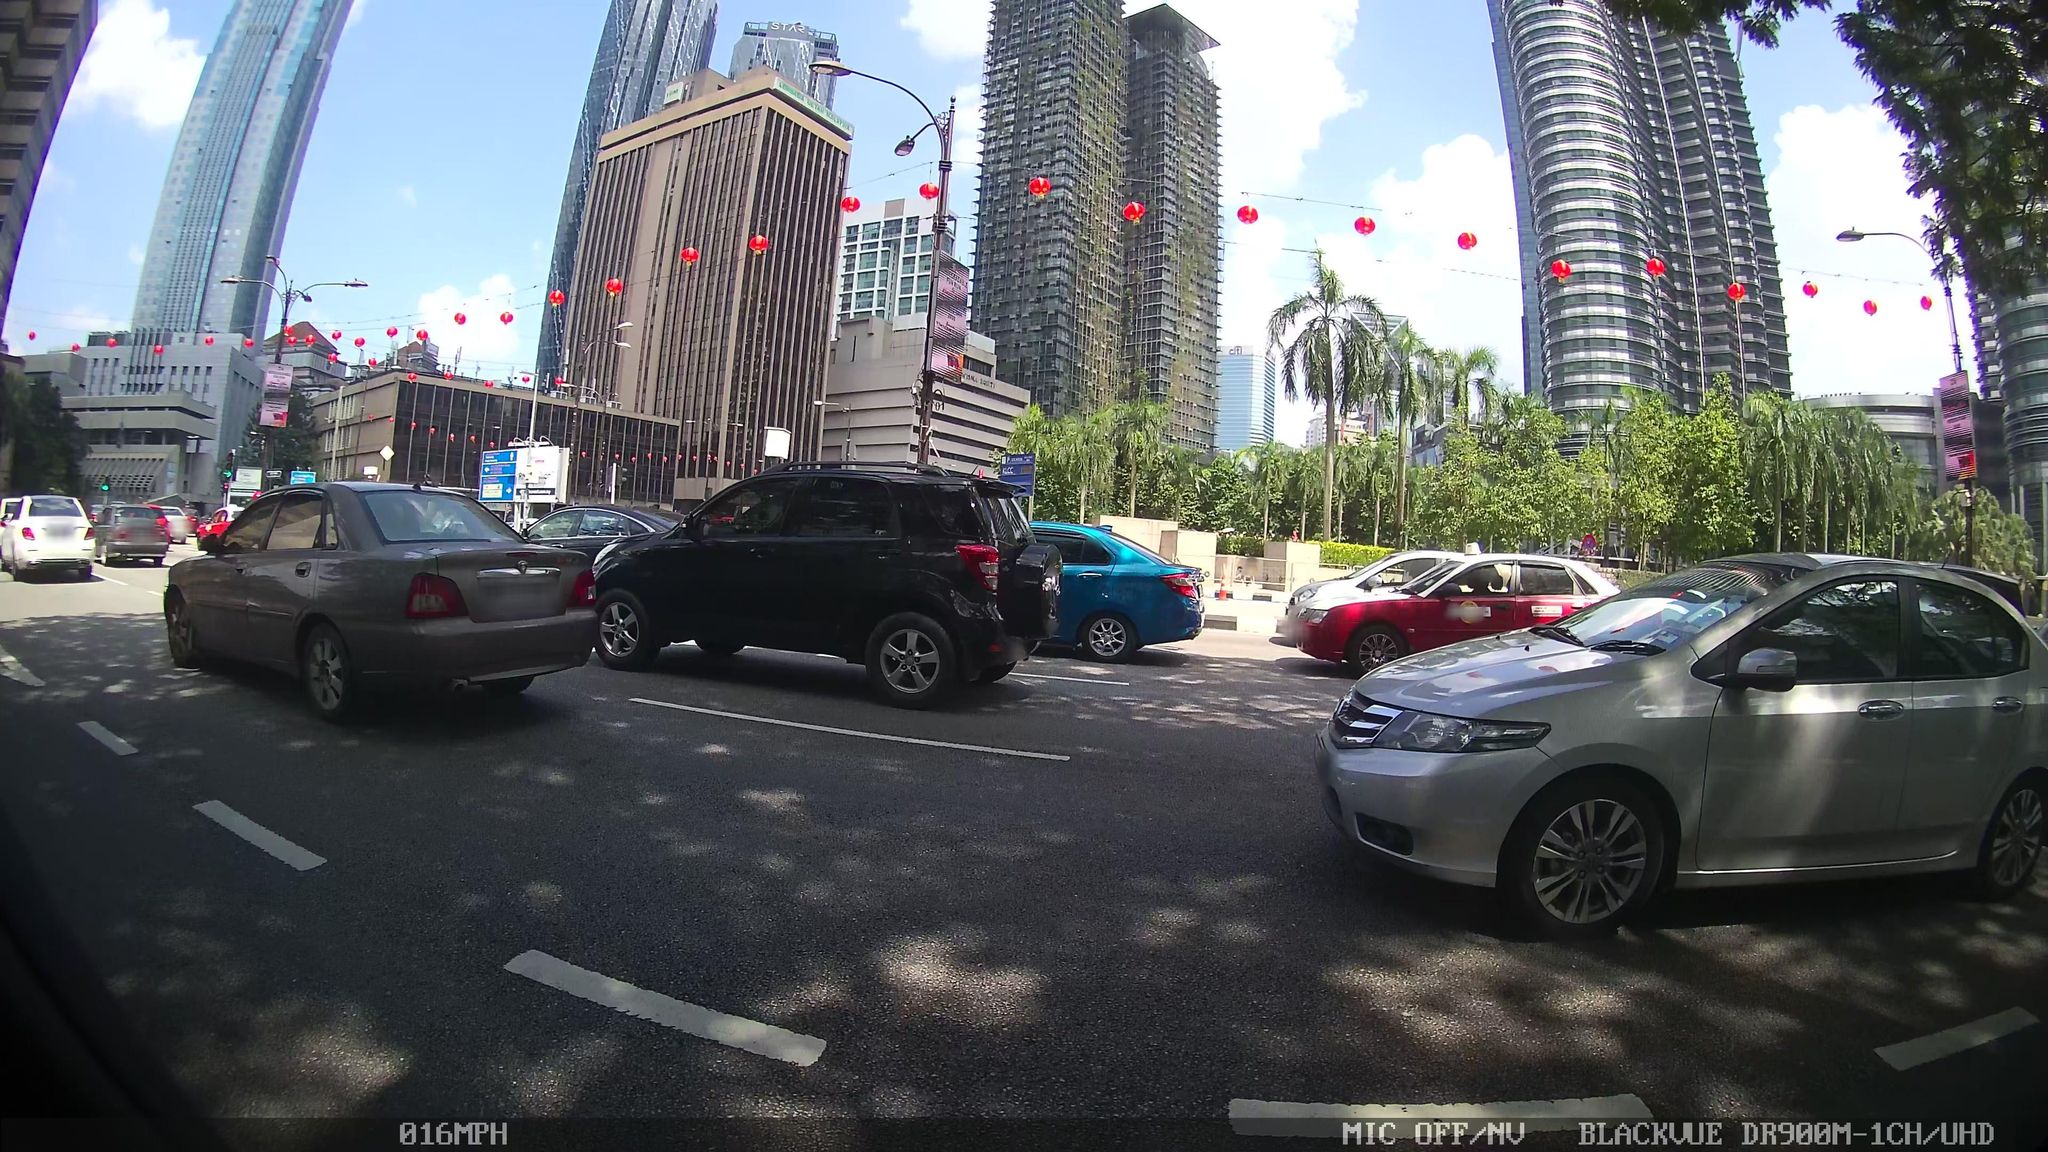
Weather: clear
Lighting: day
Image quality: good
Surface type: driving surface
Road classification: service, motorway_link
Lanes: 2, 1
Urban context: urban centre
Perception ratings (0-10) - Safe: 5.5, Lively: 9.33, Beautiful: 5.22, Boring: 3.09, Depressing: 6.61, Wealthy: 6.38